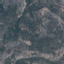
Label: HerbaceousVegetation